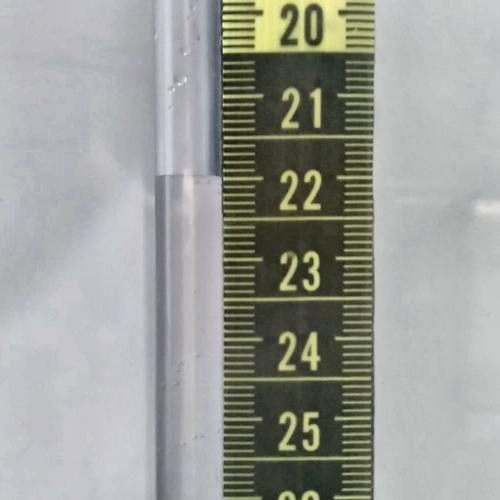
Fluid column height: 22.0 cm